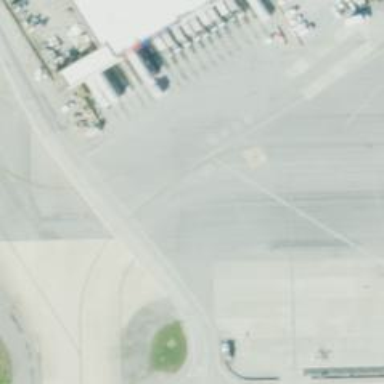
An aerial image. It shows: View of taxiway at the airport.